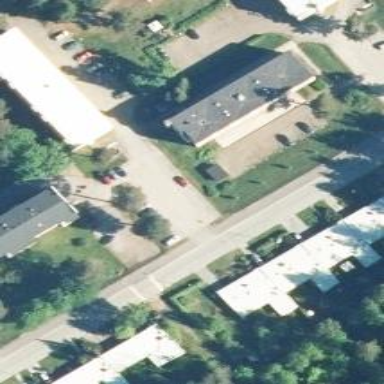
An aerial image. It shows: Charming neighbourhood.